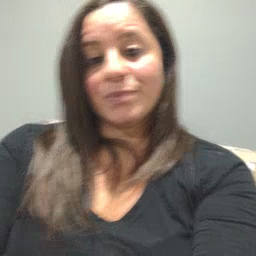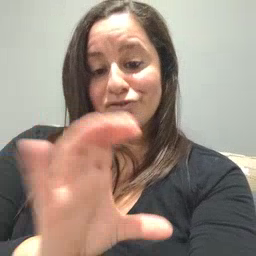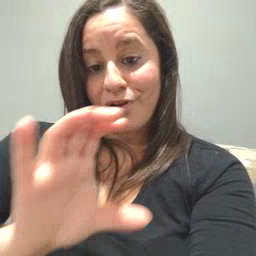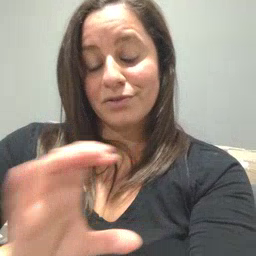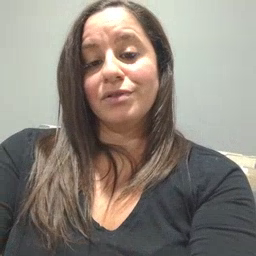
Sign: chocolate